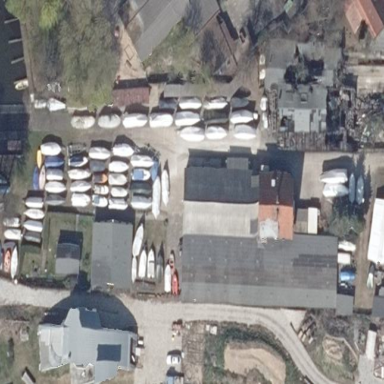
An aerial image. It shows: Boathouse located in commercial area.